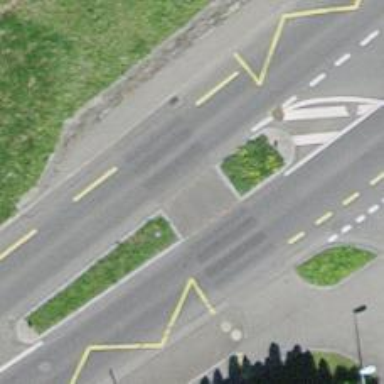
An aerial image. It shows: Unmarked road crossing.